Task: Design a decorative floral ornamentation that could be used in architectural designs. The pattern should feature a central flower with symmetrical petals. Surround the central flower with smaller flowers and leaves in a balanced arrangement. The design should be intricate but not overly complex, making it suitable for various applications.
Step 433:
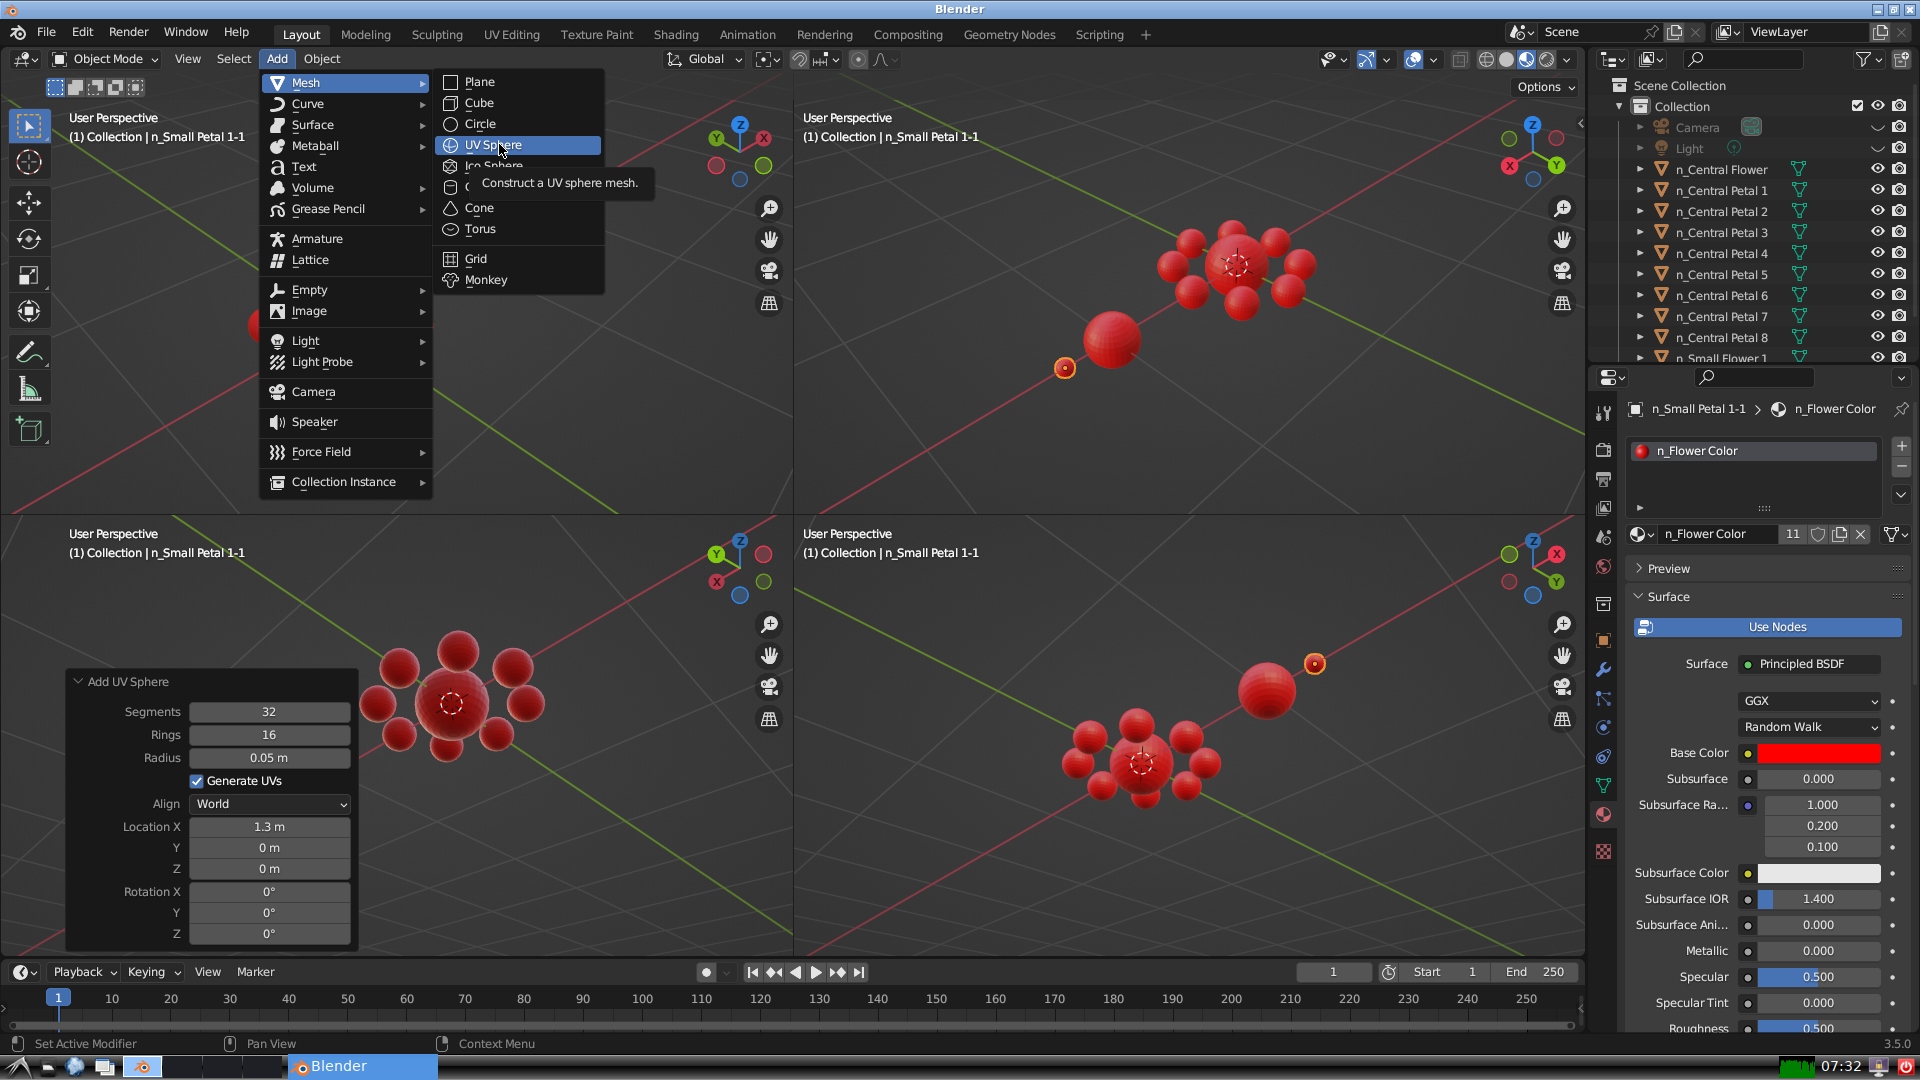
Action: click: no